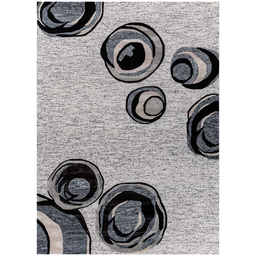
Label: decoration